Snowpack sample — Snodgrass Mountain, Crested Butte, Colorado (2/4/25, 12:06 PM MST)
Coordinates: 38.923, -106.968
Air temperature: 35 °F
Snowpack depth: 80 cm
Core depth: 50 cm
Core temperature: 30.2 °F
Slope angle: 14°, slope face: 78°
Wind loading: low
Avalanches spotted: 0
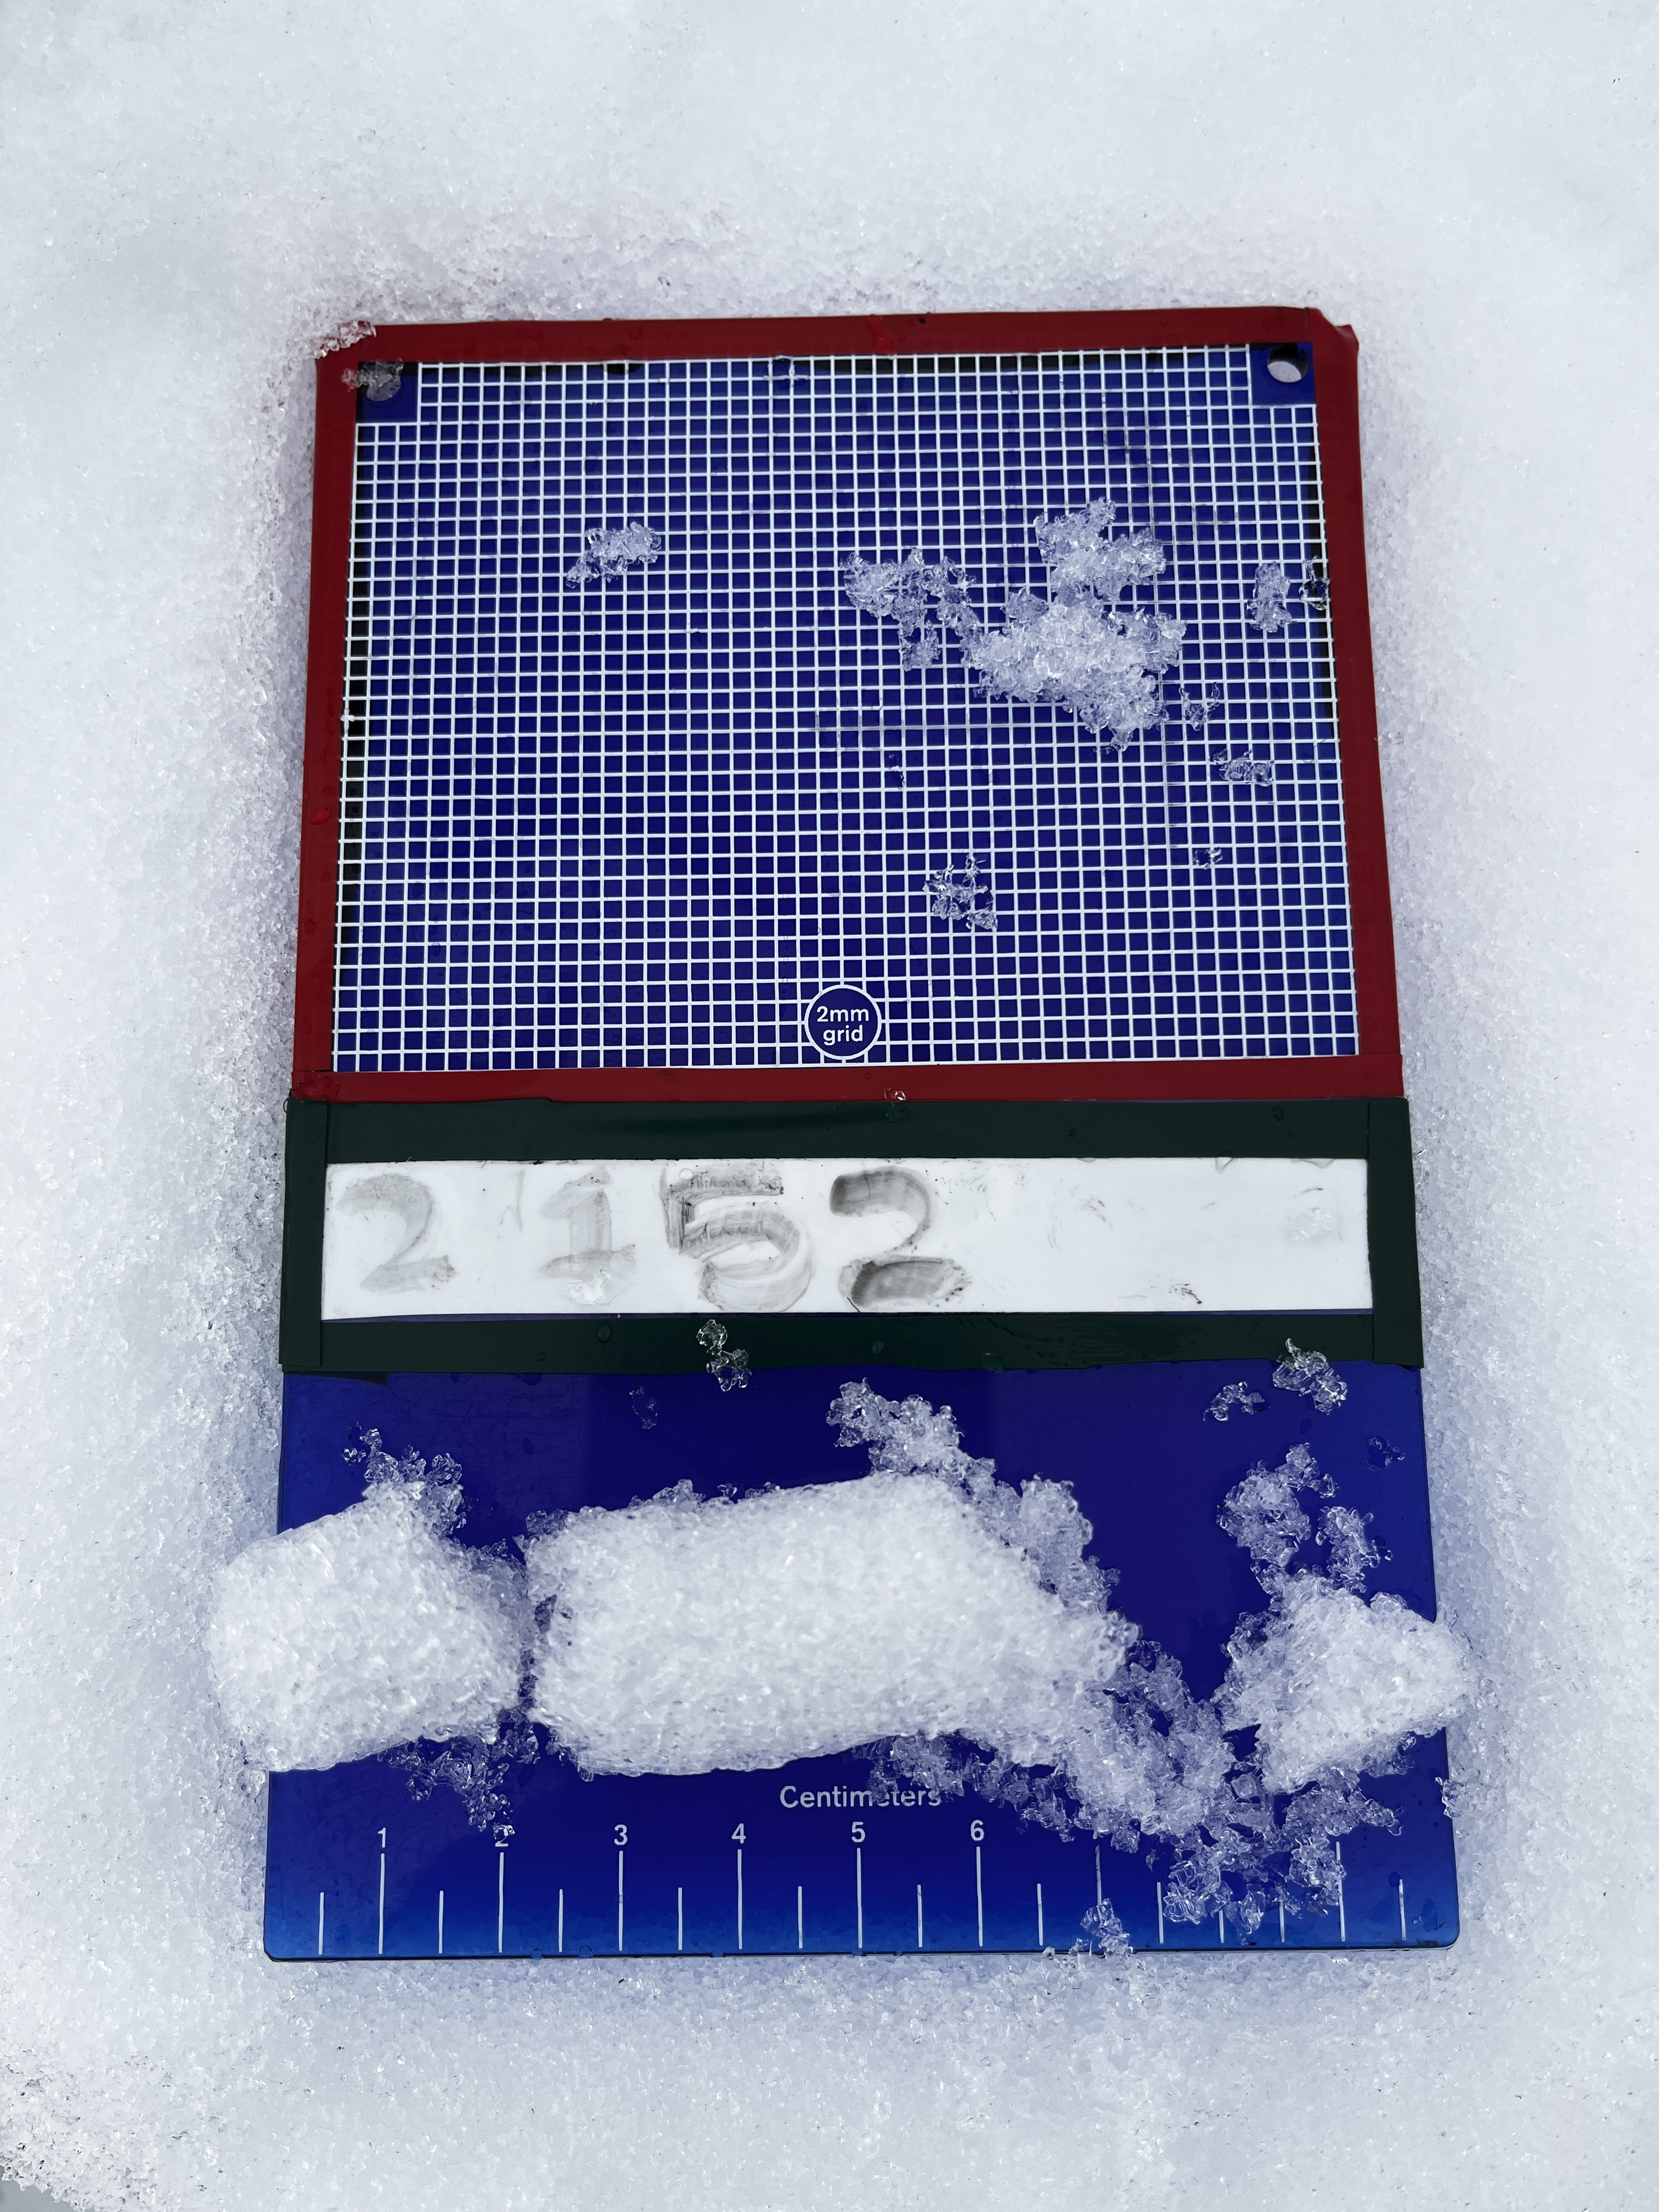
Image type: crystal_card
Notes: No avalanches nearby, unusually warm weather for the last month reported by residents, Collected 25 yards from treeline